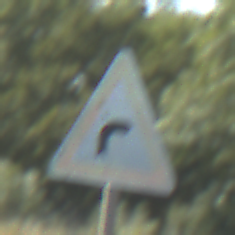
Verkehrszeichen: KurveRechts
Umgebung: Outdoor, Nature
Tageszeit: Midday
Wetter: Clear
Licht: Natural
Jahreszeit: NotSpecified
Kontrast: HighContrast